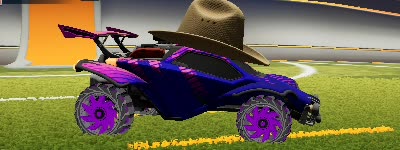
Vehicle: octane